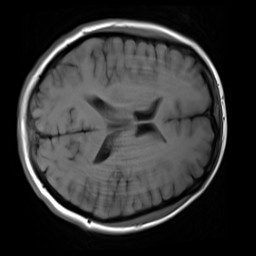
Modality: T1w
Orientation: axial
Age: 26
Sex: female
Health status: healthy
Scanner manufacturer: siemens
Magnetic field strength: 3 T
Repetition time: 4.1 s
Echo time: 0.0085 s